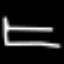
Label: bed